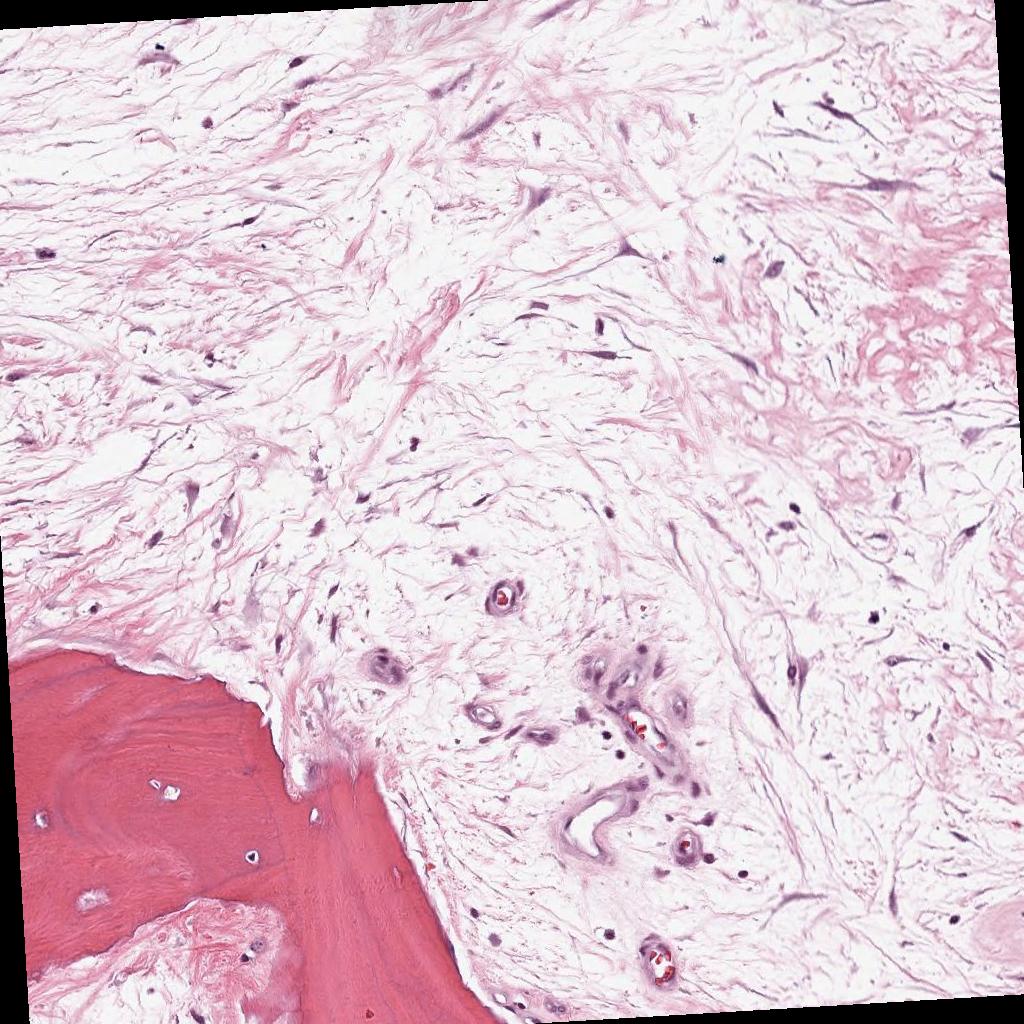
Label: Non-Viable-Tumor